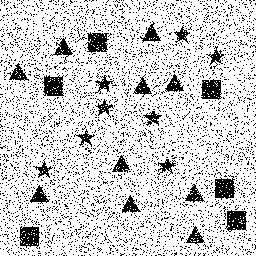
Squares: 6
Triangles: 10
Stars: 8
Total shapes: 24